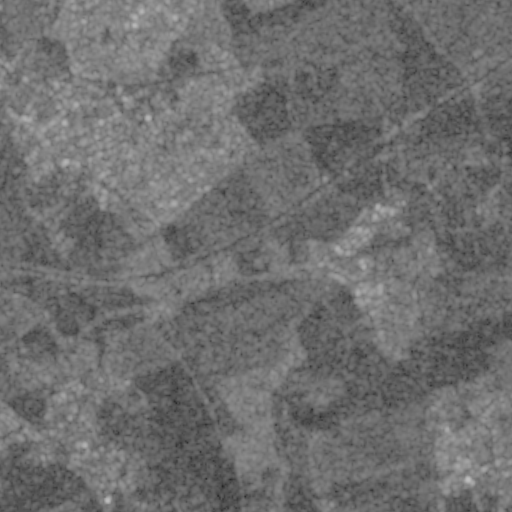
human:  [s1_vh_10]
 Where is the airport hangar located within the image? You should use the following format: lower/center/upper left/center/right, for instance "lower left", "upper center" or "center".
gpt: The airport hangar is located in the center right of the image.
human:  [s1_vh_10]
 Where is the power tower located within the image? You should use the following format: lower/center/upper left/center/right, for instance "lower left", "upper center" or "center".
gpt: The power tower is located in the upper right of the image.
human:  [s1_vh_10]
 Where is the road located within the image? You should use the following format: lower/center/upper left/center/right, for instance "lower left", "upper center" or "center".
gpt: There is no road in the image.

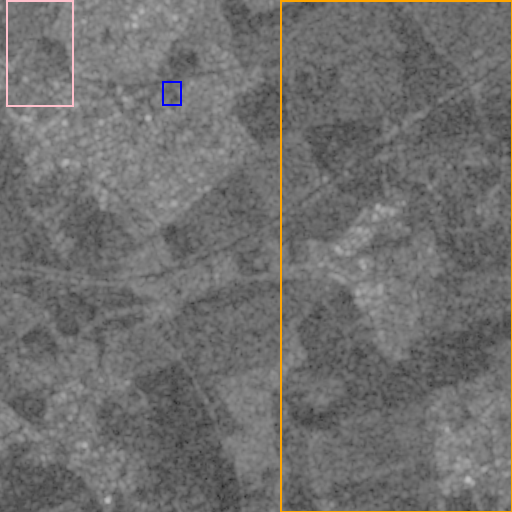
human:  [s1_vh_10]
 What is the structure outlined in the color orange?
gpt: The structure outlined in orange is a crop field.
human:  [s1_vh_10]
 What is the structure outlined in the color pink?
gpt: The structure outlined in pink is a park.
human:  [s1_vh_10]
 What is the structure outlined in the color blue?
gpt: The structure outlined in blue is a parking lot.
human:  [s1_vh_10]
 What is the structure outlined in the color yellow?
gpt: There is no yellow outline.